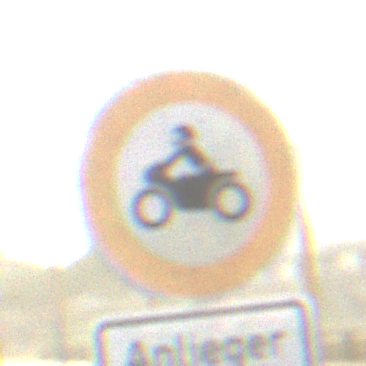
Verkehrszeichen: VerbotKraftraeder
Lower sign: PersonengruppenFrei1
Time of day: MorningAfternoon
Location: Outdoor (Suburban)
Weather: PartlyCloudy
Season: NotSpecified
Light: Natural